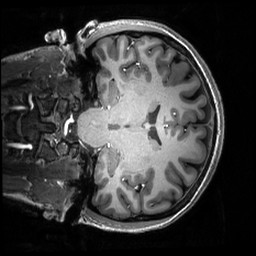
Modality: T1w
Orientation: coronal
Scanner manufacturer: philips
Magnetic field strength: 7 T
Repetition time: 0.008 s
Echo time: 0.001974 s